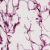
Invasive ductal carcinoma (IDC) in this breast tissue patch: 0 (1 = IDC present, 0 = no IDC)